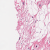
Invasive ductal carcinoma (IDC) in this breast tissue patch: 0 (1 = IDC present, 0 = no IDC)